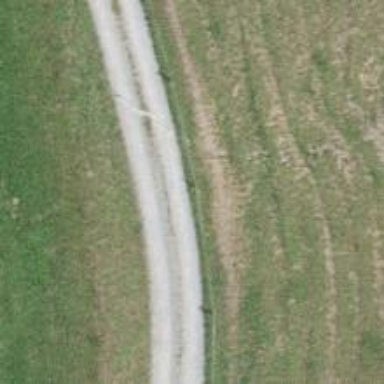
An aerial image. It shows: Gravel track with grade 2 quality.